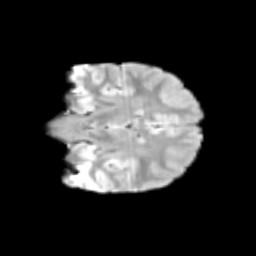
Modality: T2w
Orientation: coronal
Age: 11
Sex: female
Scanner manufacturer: siemens
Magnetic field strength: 3 T
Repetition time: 3.8 s
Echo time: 0.07 s